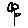
Label: flower